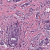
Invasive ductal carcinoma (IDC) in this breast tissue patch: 1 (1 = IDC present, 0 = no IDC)